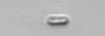
Label: Bacillariophyceae